Question: I am subclassing UITextField to be able to set UIPickerView as an inputView.
When my text field becomes first responder, UIPickerView shows up in place of keyboard.
The problem is, in some cases (especially when I set custom component widths), presented picker shows strange display artefacts.
See attached picture.
What causes this strange display bug?

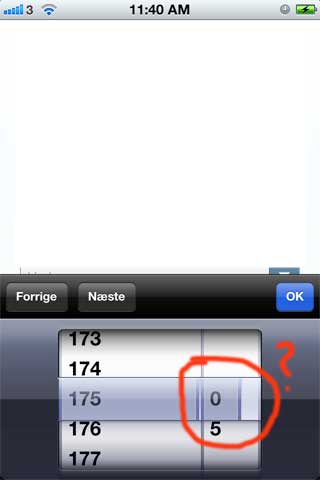
Answer: Turned out to be pretty simple.
It looks like iPhone hates when you set UIPickerView frame by yourself.
One must leave it to the framework by initializing it with CGRectZero frame.
'''
UIPickerView *pv;
//pv = [[UIPickerView alloc] initWithFrame:CGRectMake(0, 0, 300, 162)];
pv = [[UIPickerView alloc] initWithFrame:CGRectZero];
'''